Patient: sex M, age 53
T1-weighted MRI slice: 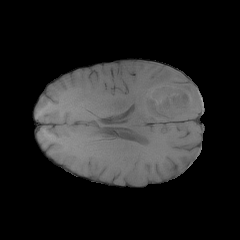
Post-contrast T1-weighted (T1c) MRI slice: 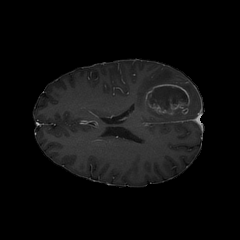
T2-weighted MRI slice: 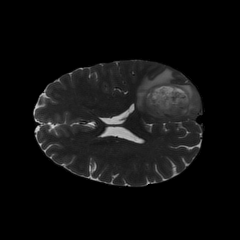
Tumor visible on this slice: yes
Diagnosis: Glioblastoma, IDH-wildtype
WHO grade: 4